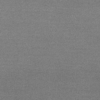
Label: dusty